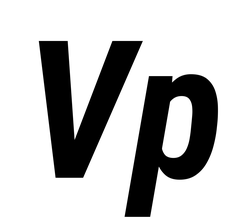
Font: Roboto-Italic_Condensed_Bold_Italic